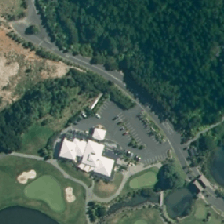
Land cover: urban_build_up